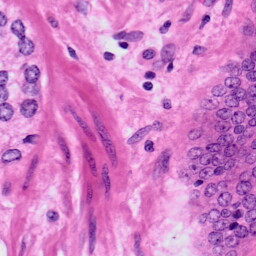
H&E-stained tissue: Prostate